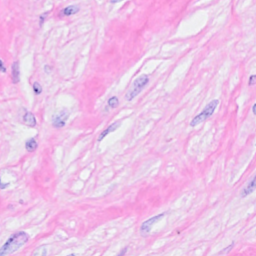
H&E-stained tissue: Breast